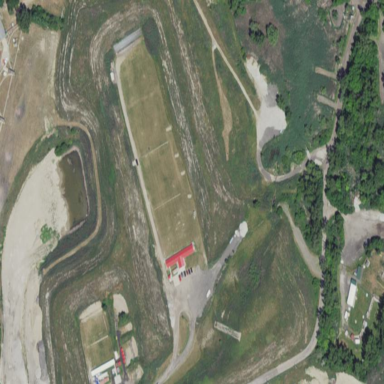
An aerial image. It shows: Sports center with shooting facilities.